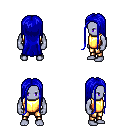
a pixel art fantasy rpg character, male body template, dark elf, purple skin, gold chest armor, gold greaves, blue extra-long hairstyle, four views (front, back, left, right), 2x2 character sprite sheet, small pixel art, hard edges, no anti-aliasing